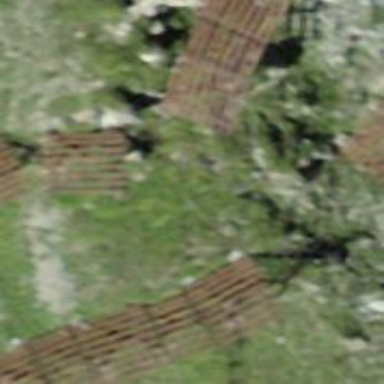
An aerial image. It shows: Snow fence that is man-made.